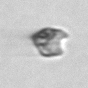
Label: Pyramimonas_longicauda